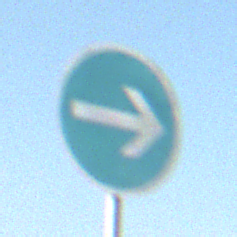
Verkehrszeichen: VorgeschriebeneFahrtrichtungHierRechts
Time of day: MorningAfternoon
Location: Outdoor (Special)
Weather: Clear
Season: NotSpecified
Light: Natural